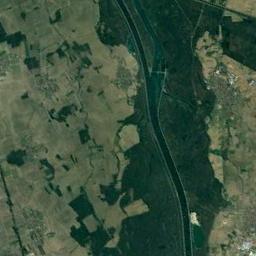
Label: river